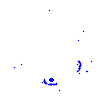
Particle: pion